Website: home-depot
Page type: account-selection
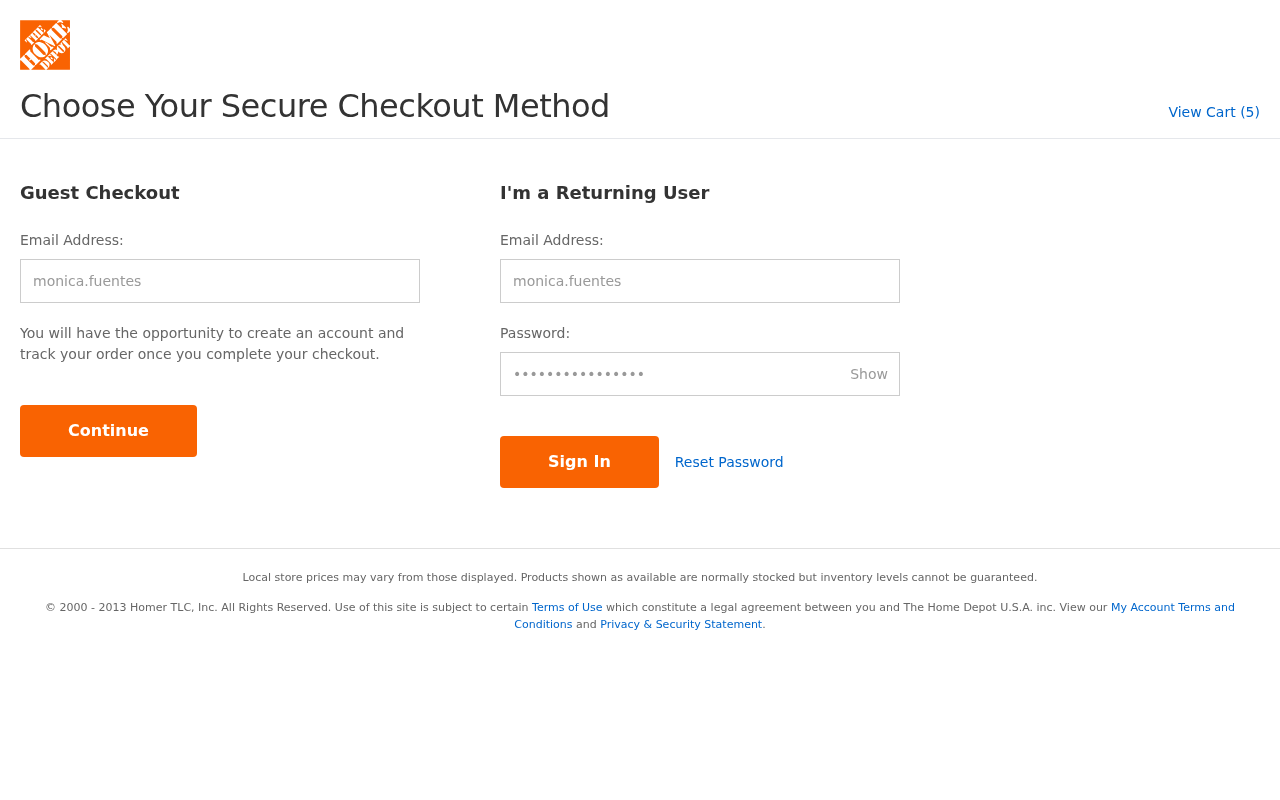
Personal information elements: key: PII_LOGIN_USERNAME
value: monica.fuentes
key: PII_LOGIN_USERNAME2
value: monica.fuentes
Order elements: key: ORDER_NUM_ITEMS
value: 5